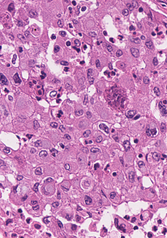
Tumor epithelial tissue: yes
Tumor-associated stroma tissue: no
Normal tissue: no